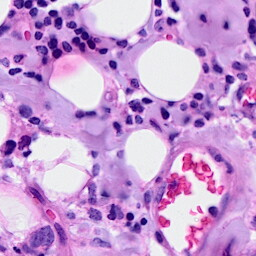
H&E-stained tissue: Breast